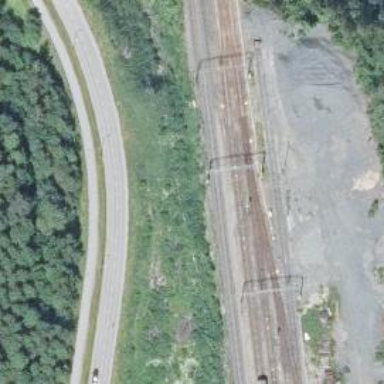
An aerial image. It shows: Railway with continuous electrified contact lines.